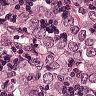
Metastatic tissue present: yes